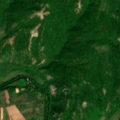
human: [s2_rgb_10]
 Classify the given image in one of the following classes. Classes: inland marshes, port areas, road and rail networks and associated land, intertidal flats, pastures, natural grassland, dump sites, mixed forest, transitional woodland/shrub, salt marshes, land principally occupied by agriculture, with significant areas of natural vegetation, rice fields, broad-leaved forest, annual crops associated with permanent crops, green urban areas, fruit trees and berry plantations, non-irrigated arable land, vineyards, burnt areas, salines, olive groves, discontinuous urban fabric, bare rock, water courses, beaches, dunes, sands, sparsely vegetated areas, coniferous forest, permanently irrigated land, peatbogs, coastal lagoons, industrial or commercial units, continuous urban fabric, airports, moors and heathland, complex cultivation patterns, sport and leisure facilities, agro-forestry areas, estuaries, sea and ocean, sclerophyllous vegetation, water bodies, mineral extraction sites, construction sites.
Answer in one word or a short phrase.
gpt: complex cultivation patterns, land principally occupied by agriculture, with significant areas of natural vegetation, broad-leaved forest